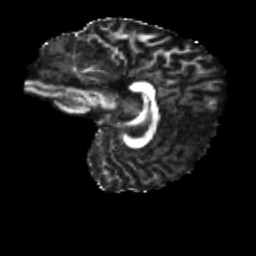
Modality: FA
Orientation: sagittal
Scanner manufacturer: siemens
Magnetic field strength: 3 T
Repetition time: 4 s
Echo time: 0.0594 s